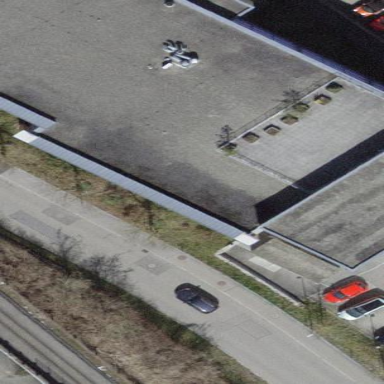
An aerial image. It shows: Commercial building.